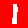
Digit: 1